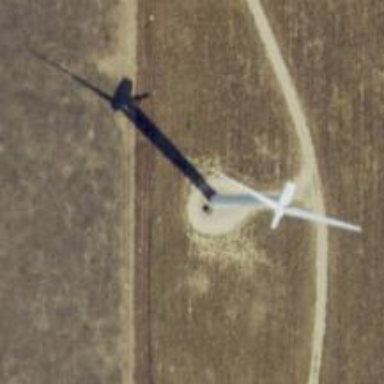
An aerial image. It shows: Wind turbine power generator.